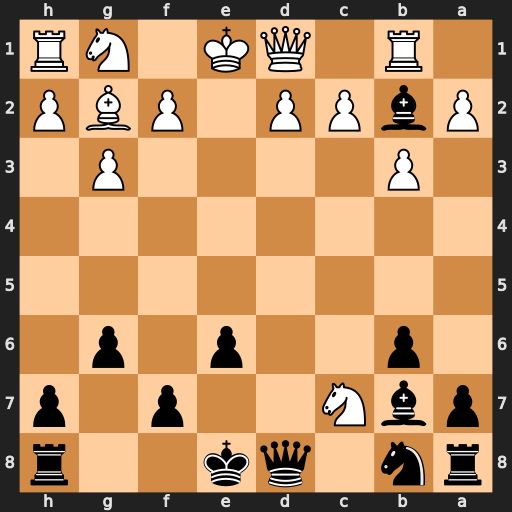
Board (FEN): rn1qk2r/pbN2p1p/1p2p1p1/8/8/1P4P1/PbPP1PBP/1R1QK1NR
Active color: b
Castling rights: Kkq
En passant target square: -
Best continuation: Qxc7 Bxb7 Qxb7 Qf3 Qxf3